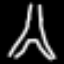
Label: The Eiffel Tower